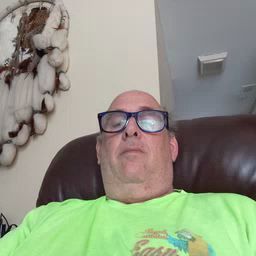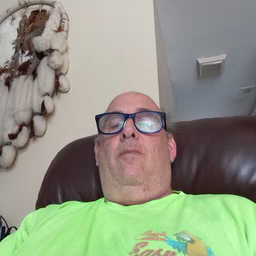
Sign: down